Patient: sex M, age 34
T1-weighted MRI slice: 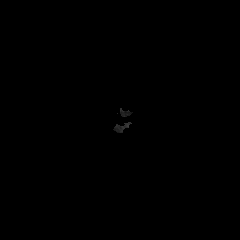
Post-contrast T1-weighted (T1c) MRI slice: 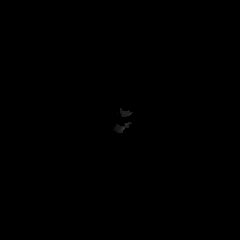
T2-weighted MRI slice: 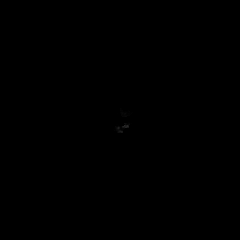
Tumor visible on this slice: no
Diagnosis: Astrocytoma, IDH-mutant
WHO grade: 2